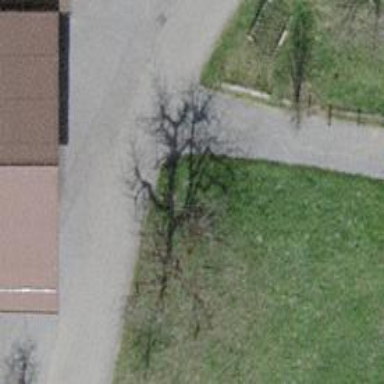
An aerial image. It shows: Deciduous broadleaved tree.